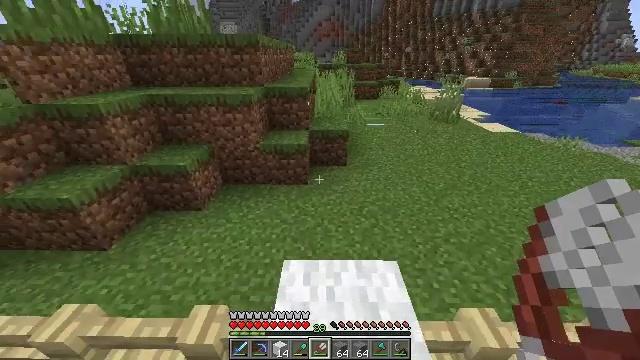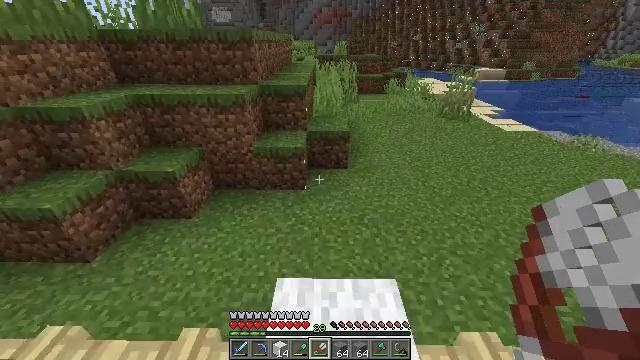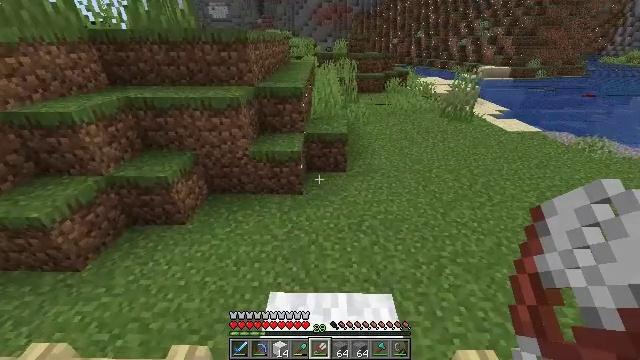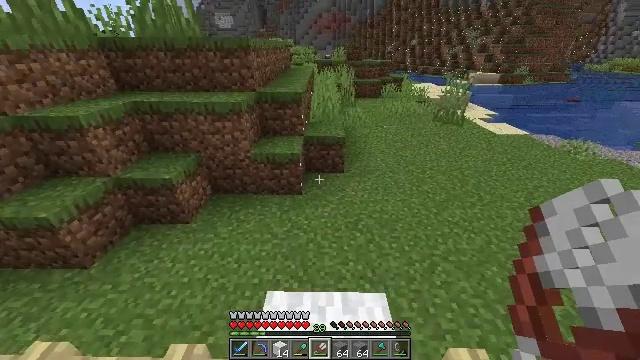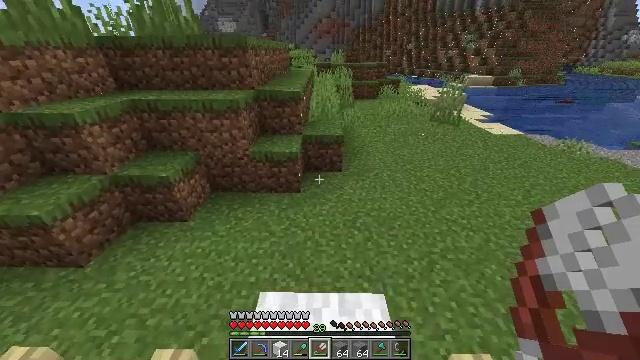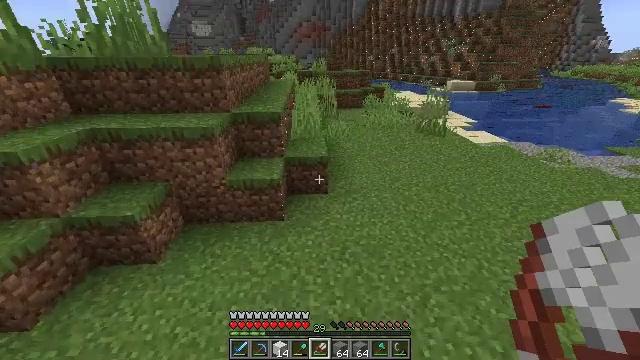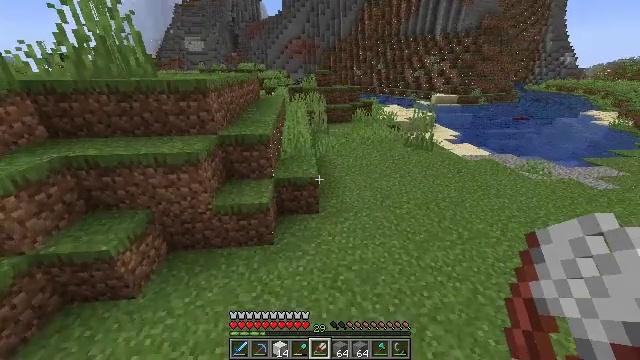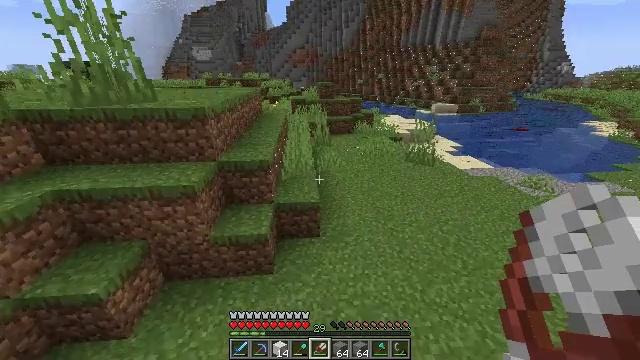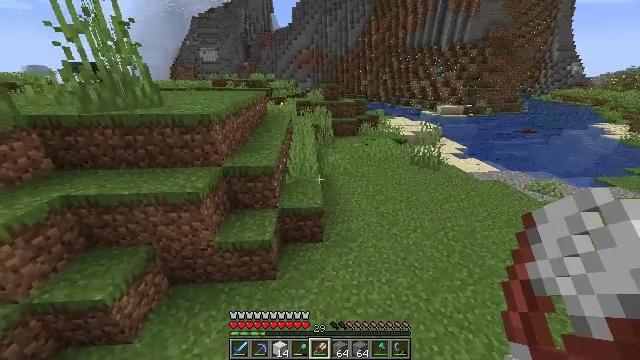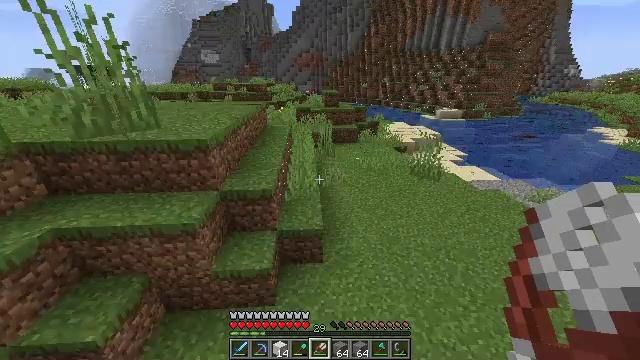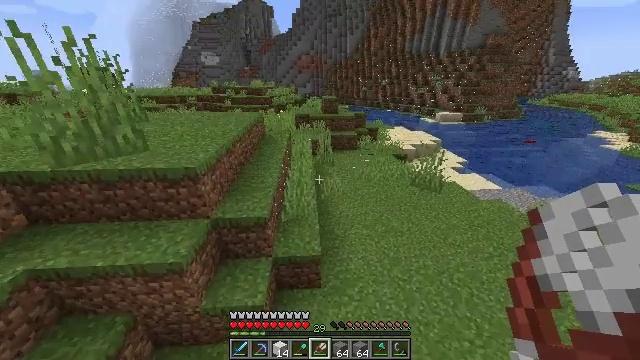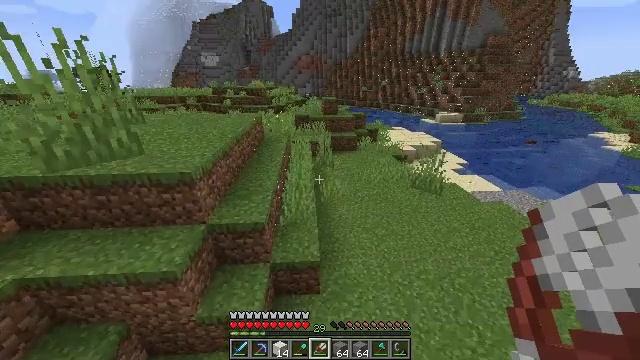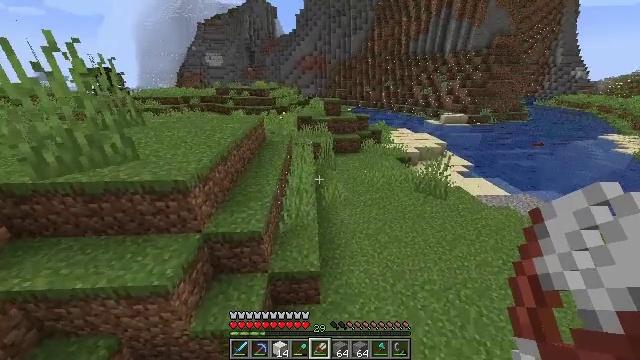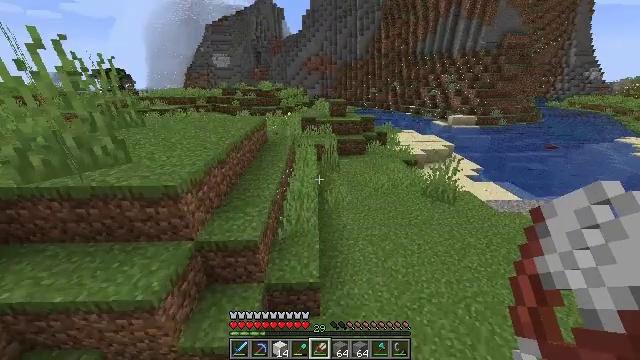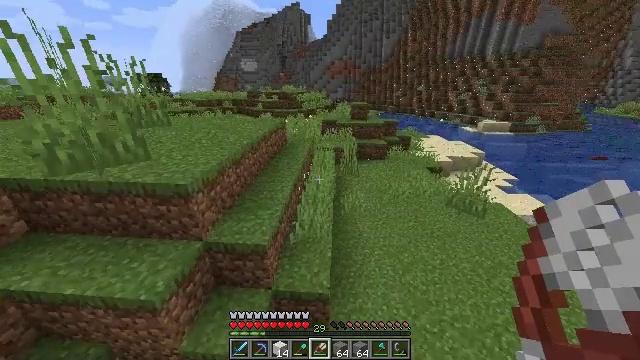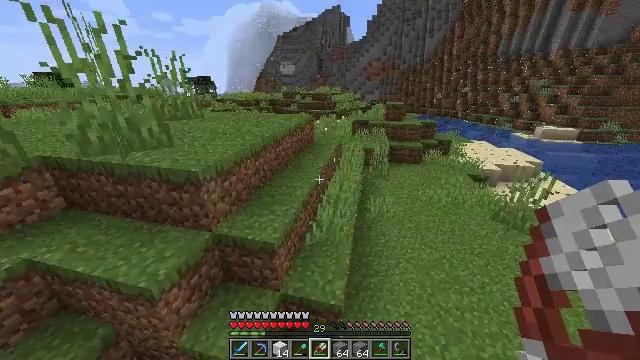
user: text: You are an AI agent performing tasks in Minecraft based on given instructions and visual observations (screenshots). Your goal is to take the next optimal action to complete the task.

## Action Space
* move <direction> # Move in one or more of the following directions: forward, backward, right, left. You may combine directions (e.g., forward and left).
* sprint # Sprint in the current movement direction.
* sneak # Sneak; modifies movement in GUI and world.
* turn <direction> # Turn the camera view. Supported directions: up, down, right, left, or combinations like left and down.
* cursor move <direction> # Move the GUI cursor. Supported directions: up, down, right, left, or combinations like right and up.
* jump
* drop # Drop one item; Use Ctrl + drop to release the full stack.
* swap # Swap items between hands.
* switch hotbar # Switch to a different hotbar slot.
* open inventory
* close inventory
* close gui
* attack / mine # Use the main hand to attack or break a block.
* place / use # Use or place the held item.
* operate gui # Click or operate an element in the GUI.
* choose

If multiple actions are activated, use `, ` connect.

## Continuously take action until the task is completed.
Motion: motion action
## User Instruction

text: Combat the sheep.
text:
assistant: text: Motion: move forward, sprint, jump
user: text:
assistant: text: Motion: move forward, sprint, jump
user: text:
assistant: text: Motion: move forward, sprint, jump
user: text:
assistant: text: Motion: move forward, sprint, jump
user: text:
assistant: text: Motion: move forward, sprint, turn right and up, jump
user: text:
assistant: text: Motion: move forward, sprint, turn right and up, jump
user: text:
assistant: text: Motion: move forward, sprint, jump
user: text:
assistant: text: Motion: move forward, sprint, turn left, jump
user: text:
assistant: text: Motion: move forward and move right, sprint, jump
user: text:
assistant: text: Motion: move forward and move right, sprint, jump
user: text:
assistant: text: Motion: move forward and move right, sprint, jump
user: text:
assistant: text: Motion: move forward and move right, sprint, jump
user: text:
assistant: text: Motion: move forward and move right, sprint, turn left, jump
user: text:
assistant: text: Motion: move forward and move right, sprint, turn left
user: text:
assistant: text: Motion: move forward, sprint, turn left
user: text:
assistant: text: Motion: move forward, sprint, turn left
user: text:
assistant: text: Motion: move forward, sprint
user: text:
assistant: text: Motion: move forward, sprint
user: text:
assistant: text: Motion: move forward, sprint, turn left, jump
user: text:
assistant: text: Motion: move forward, sprint, jump
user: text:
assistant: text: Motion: move forward, sprint, jump
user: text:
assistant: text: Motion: move forward, sprint, jump
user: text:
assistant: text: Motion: move forward, sprint, jump
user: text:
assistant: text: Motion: move forward, sprint, turn right and up, jump
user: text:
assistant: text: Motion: move forward, sprint, turn right and up, jump
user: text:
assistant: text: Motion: move forward, sprint, turn right and up
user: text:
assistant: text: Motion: move forward and move left, sprint, turn right and up
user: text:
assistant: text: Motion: move forward and move left, sprint, turn right and up
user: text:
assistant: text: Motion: move forward and move left, sprint, turn right
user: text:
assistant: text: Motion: move forward and move left, sprint, turn right